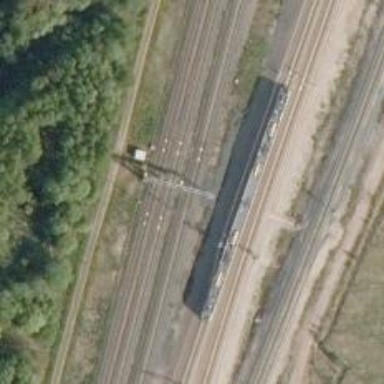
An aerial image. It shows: Railway signal.